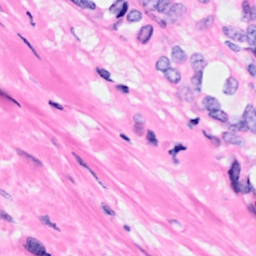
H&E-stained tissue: Breast